Field crop: tomato
Growth stage: 1
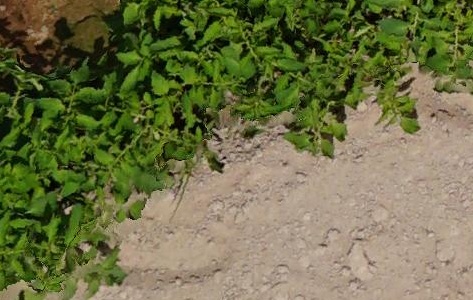
Species: tomato